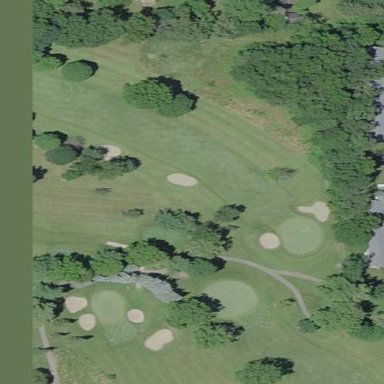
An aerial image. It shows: Golf fairway surrounded by grass.